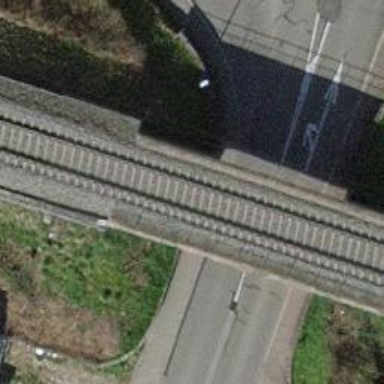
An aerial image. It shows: Bridge with electrified rail tracks and contact line.